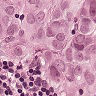
Metastatic tissue present: yes